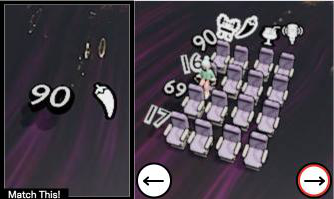
Task: seats
Answer: no